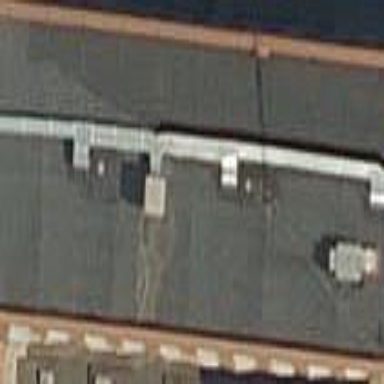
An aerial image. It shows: Part of building.